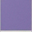
Piece: xx